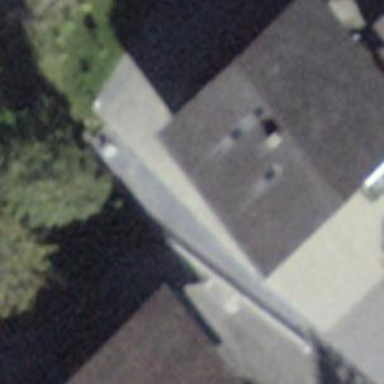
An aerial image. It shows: Residential building.